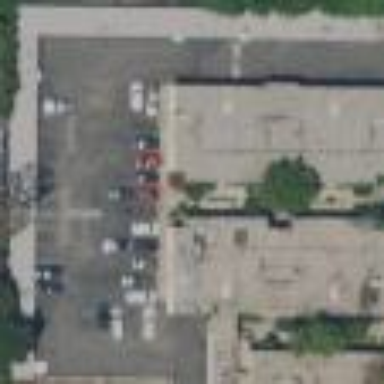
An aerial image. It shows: Group of garages.